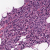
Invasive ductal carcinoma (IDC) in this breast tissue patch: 1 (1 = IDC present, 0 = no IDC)